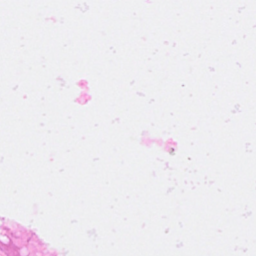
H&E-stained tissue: Breast